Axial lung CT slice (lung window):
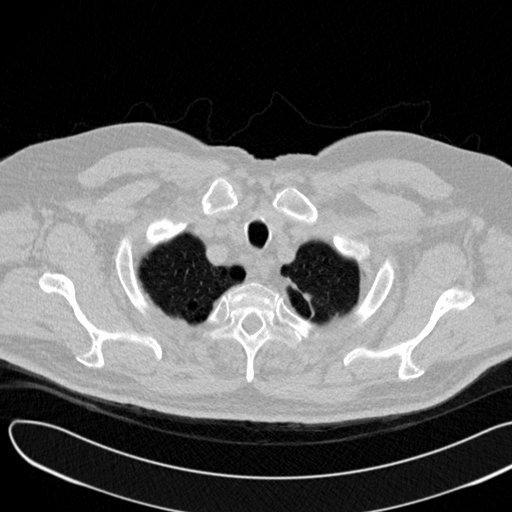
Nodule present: no